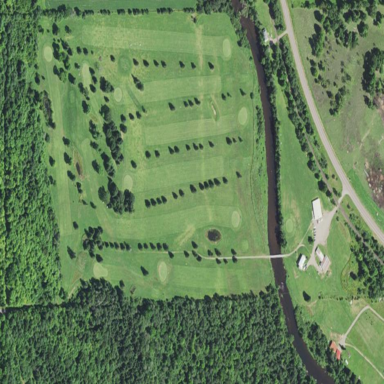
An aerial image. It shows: Golf course.